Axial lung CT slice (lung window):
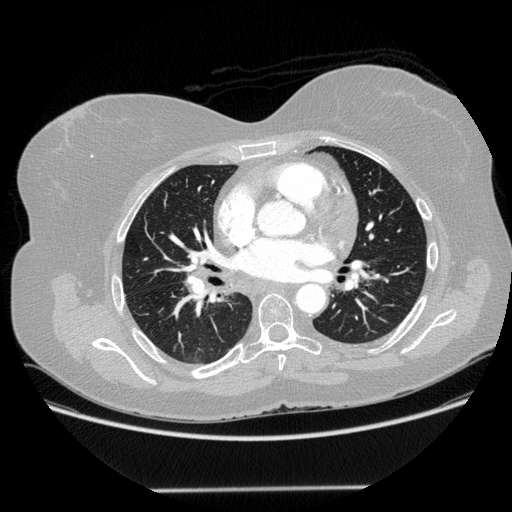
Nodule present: no